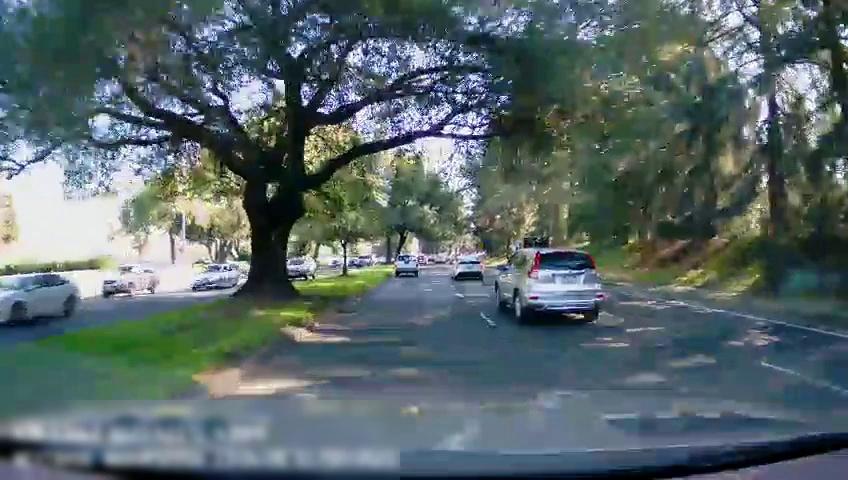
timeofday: Day
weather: Sunny
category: Drivable Space
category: Drivable Space
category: Vehicles | Car
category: Vehicles | Truck
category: Vehicles | Car
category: Vehicles | SUV
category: Vehicles | Car
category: Vehicles | Truck
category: Vehicles | Truck
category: Vehicles | SUV
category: Vehicles | Car
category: Vehicles | Car
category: Vehicles | Car
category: Lanes | Current Lane
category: Lanes | Current Lane
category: Lanes | Alternate Lane